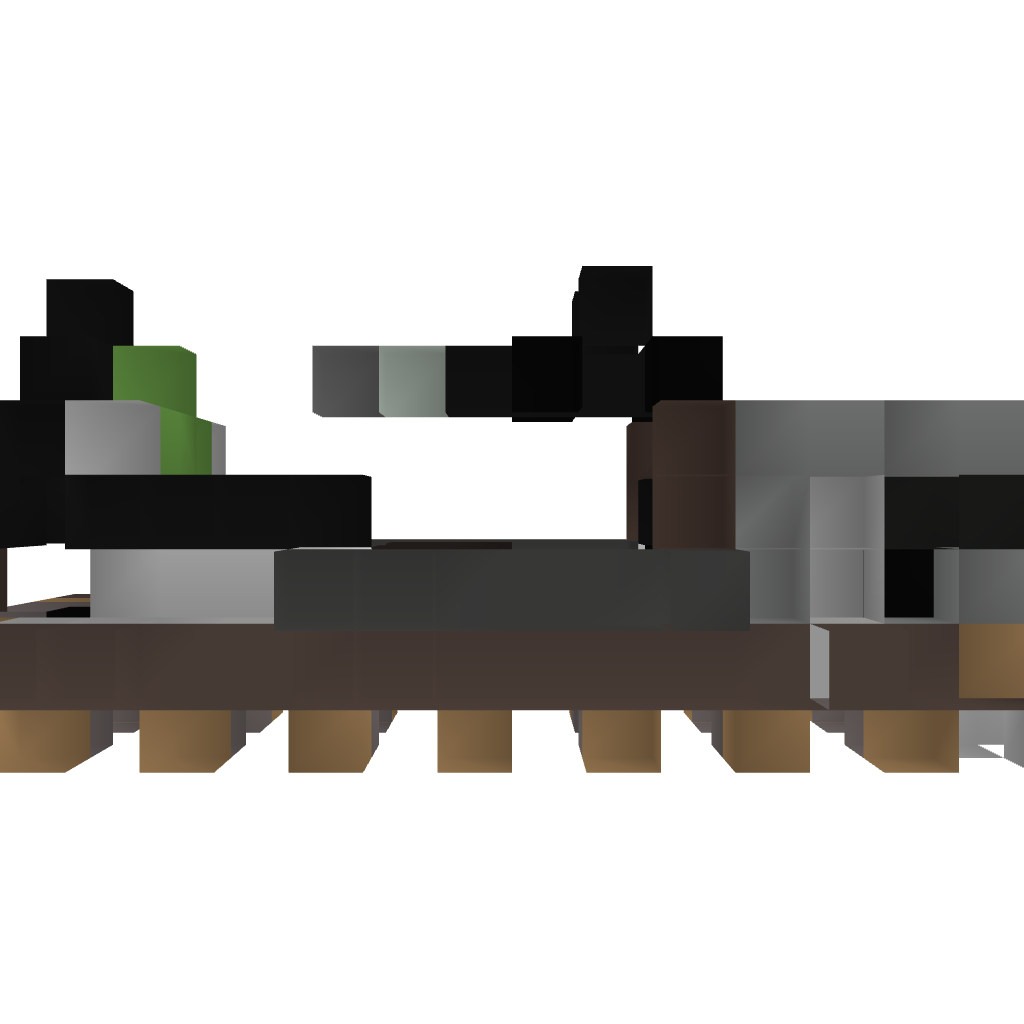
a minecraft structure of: Fk. Pz. Pfeil